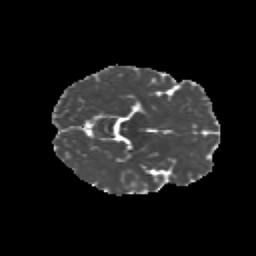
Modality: MD
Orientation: axial
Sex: female
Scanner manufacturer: siemens
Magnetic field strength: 3 T
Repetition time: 5 s
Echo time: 0.071 s